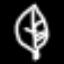
Label: leaf